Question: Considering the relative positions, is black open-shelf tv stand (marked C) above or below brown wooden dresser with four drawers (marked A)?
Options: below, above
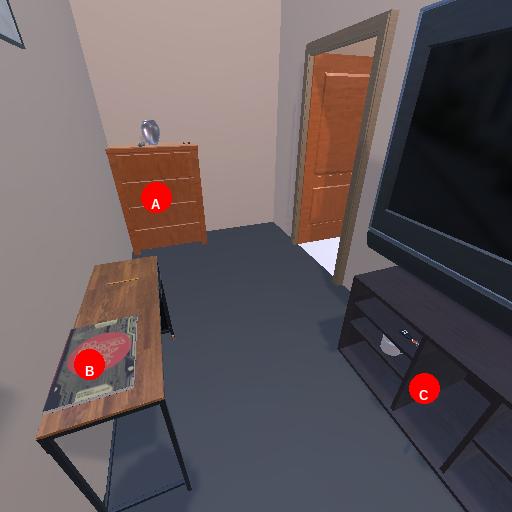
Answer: below